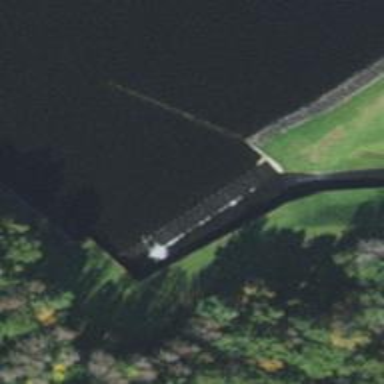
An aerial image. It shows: Dam along waterway.